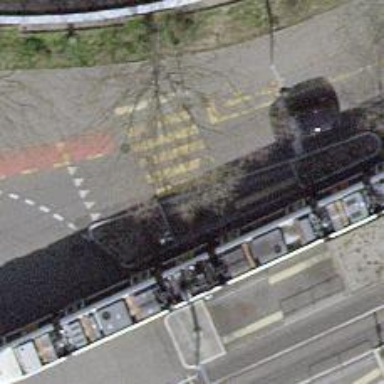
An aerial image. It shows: Kerb barrier.